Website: apple
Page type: customer-info-address
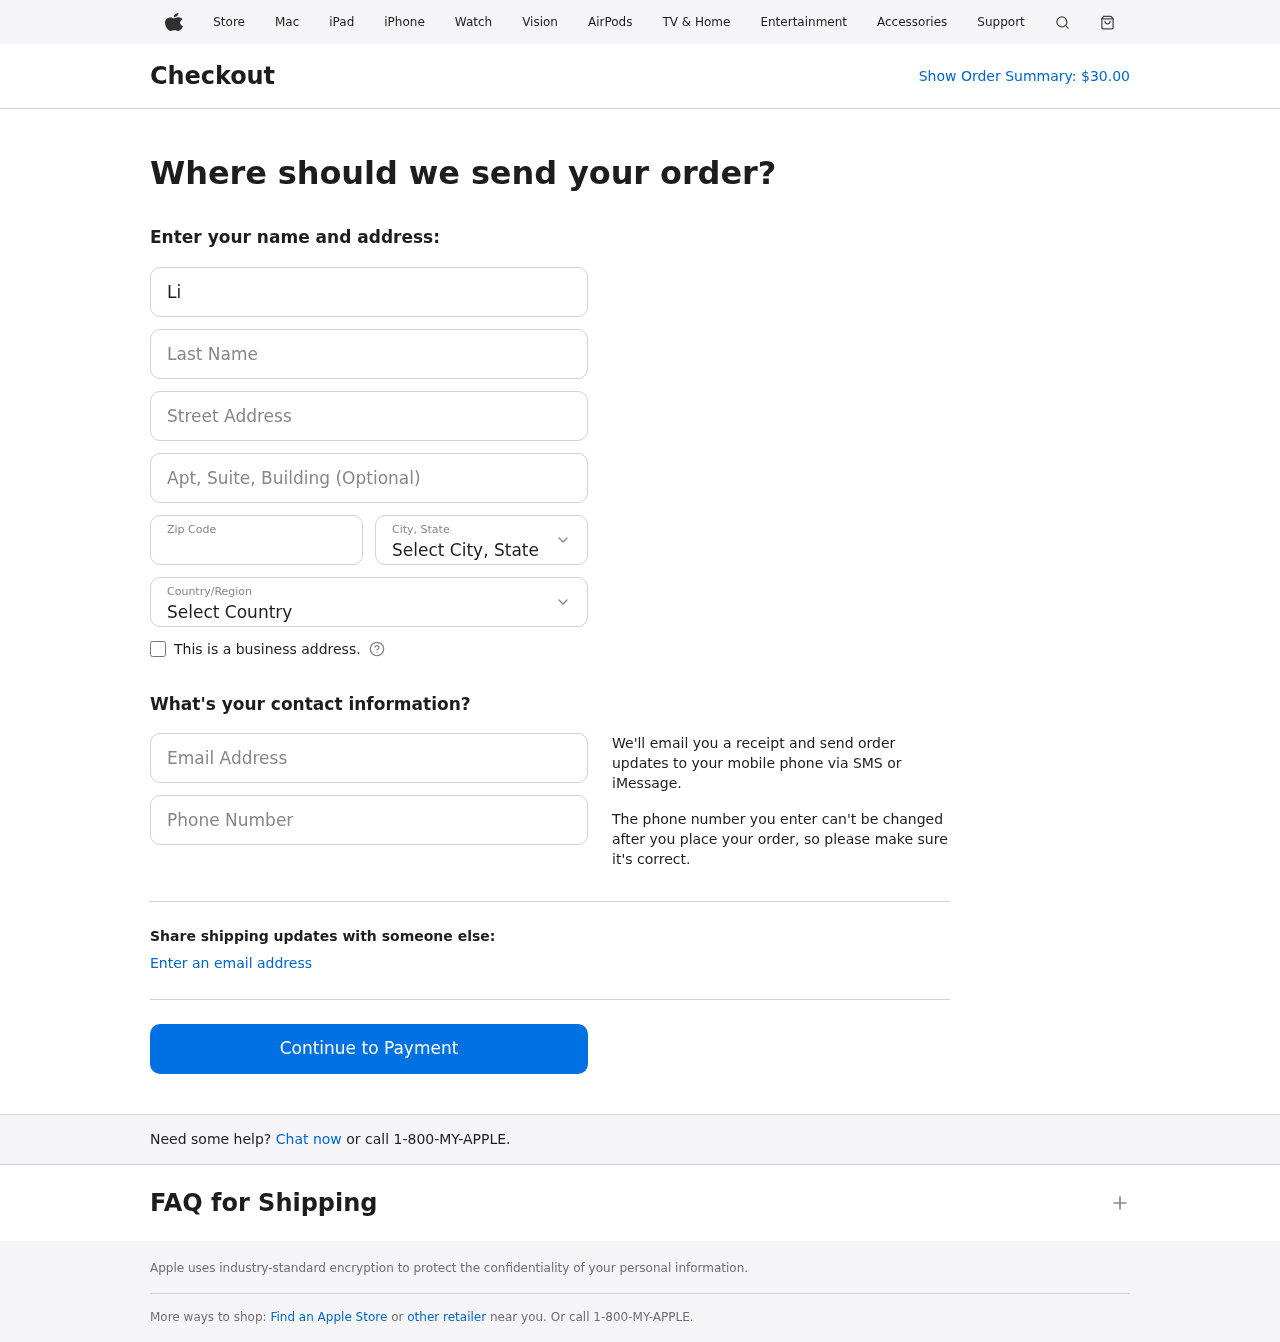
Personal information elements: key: PII_CITY_STATE
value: Wallacemouth, IL
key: PII_COUNTRY
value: United States
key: PII_EMAIL
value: ljackson@gmail.com
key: PII_FIRSTNAME
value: Lisa
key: PII_LASTNAME
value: Jackson
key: PII_PHONE
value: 2047251061
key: PII_POSTCODE
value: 19765
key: PII_STREET
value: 069 Tricia View Suite 526
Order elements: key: ORDER_TOTAL
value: $30.00